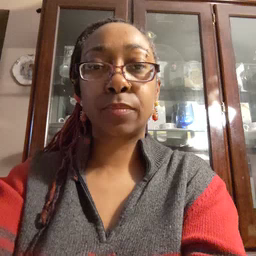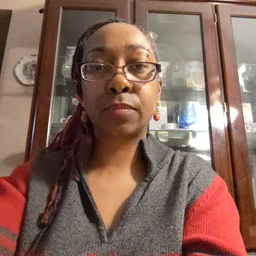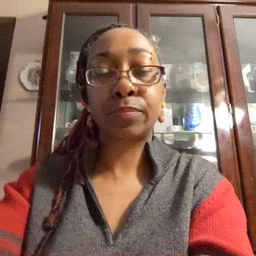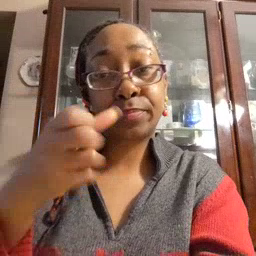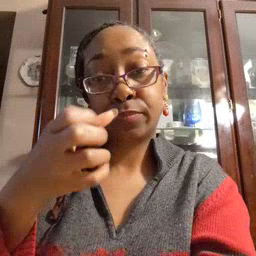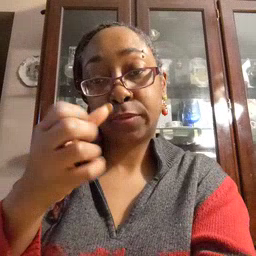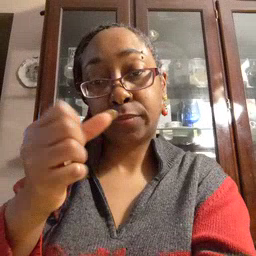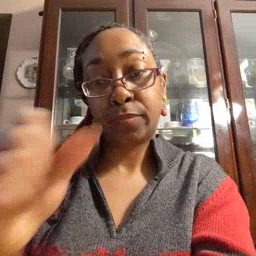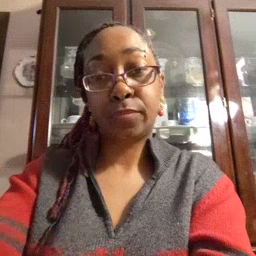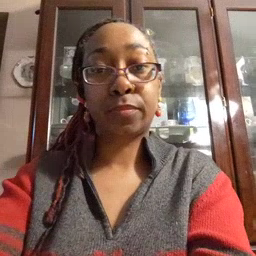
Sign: milk